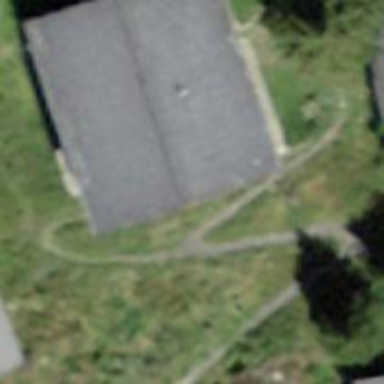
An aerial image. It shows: Part of building.